Field crop: maize
Growth stage: 2
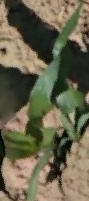
Species: maize